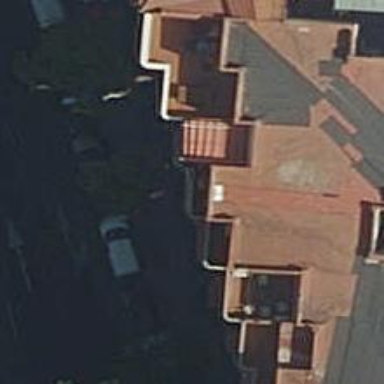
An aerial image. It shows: Restaurant.